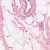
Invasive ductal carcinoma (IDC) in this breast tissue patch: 0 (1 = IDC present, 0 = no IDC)